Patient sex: F
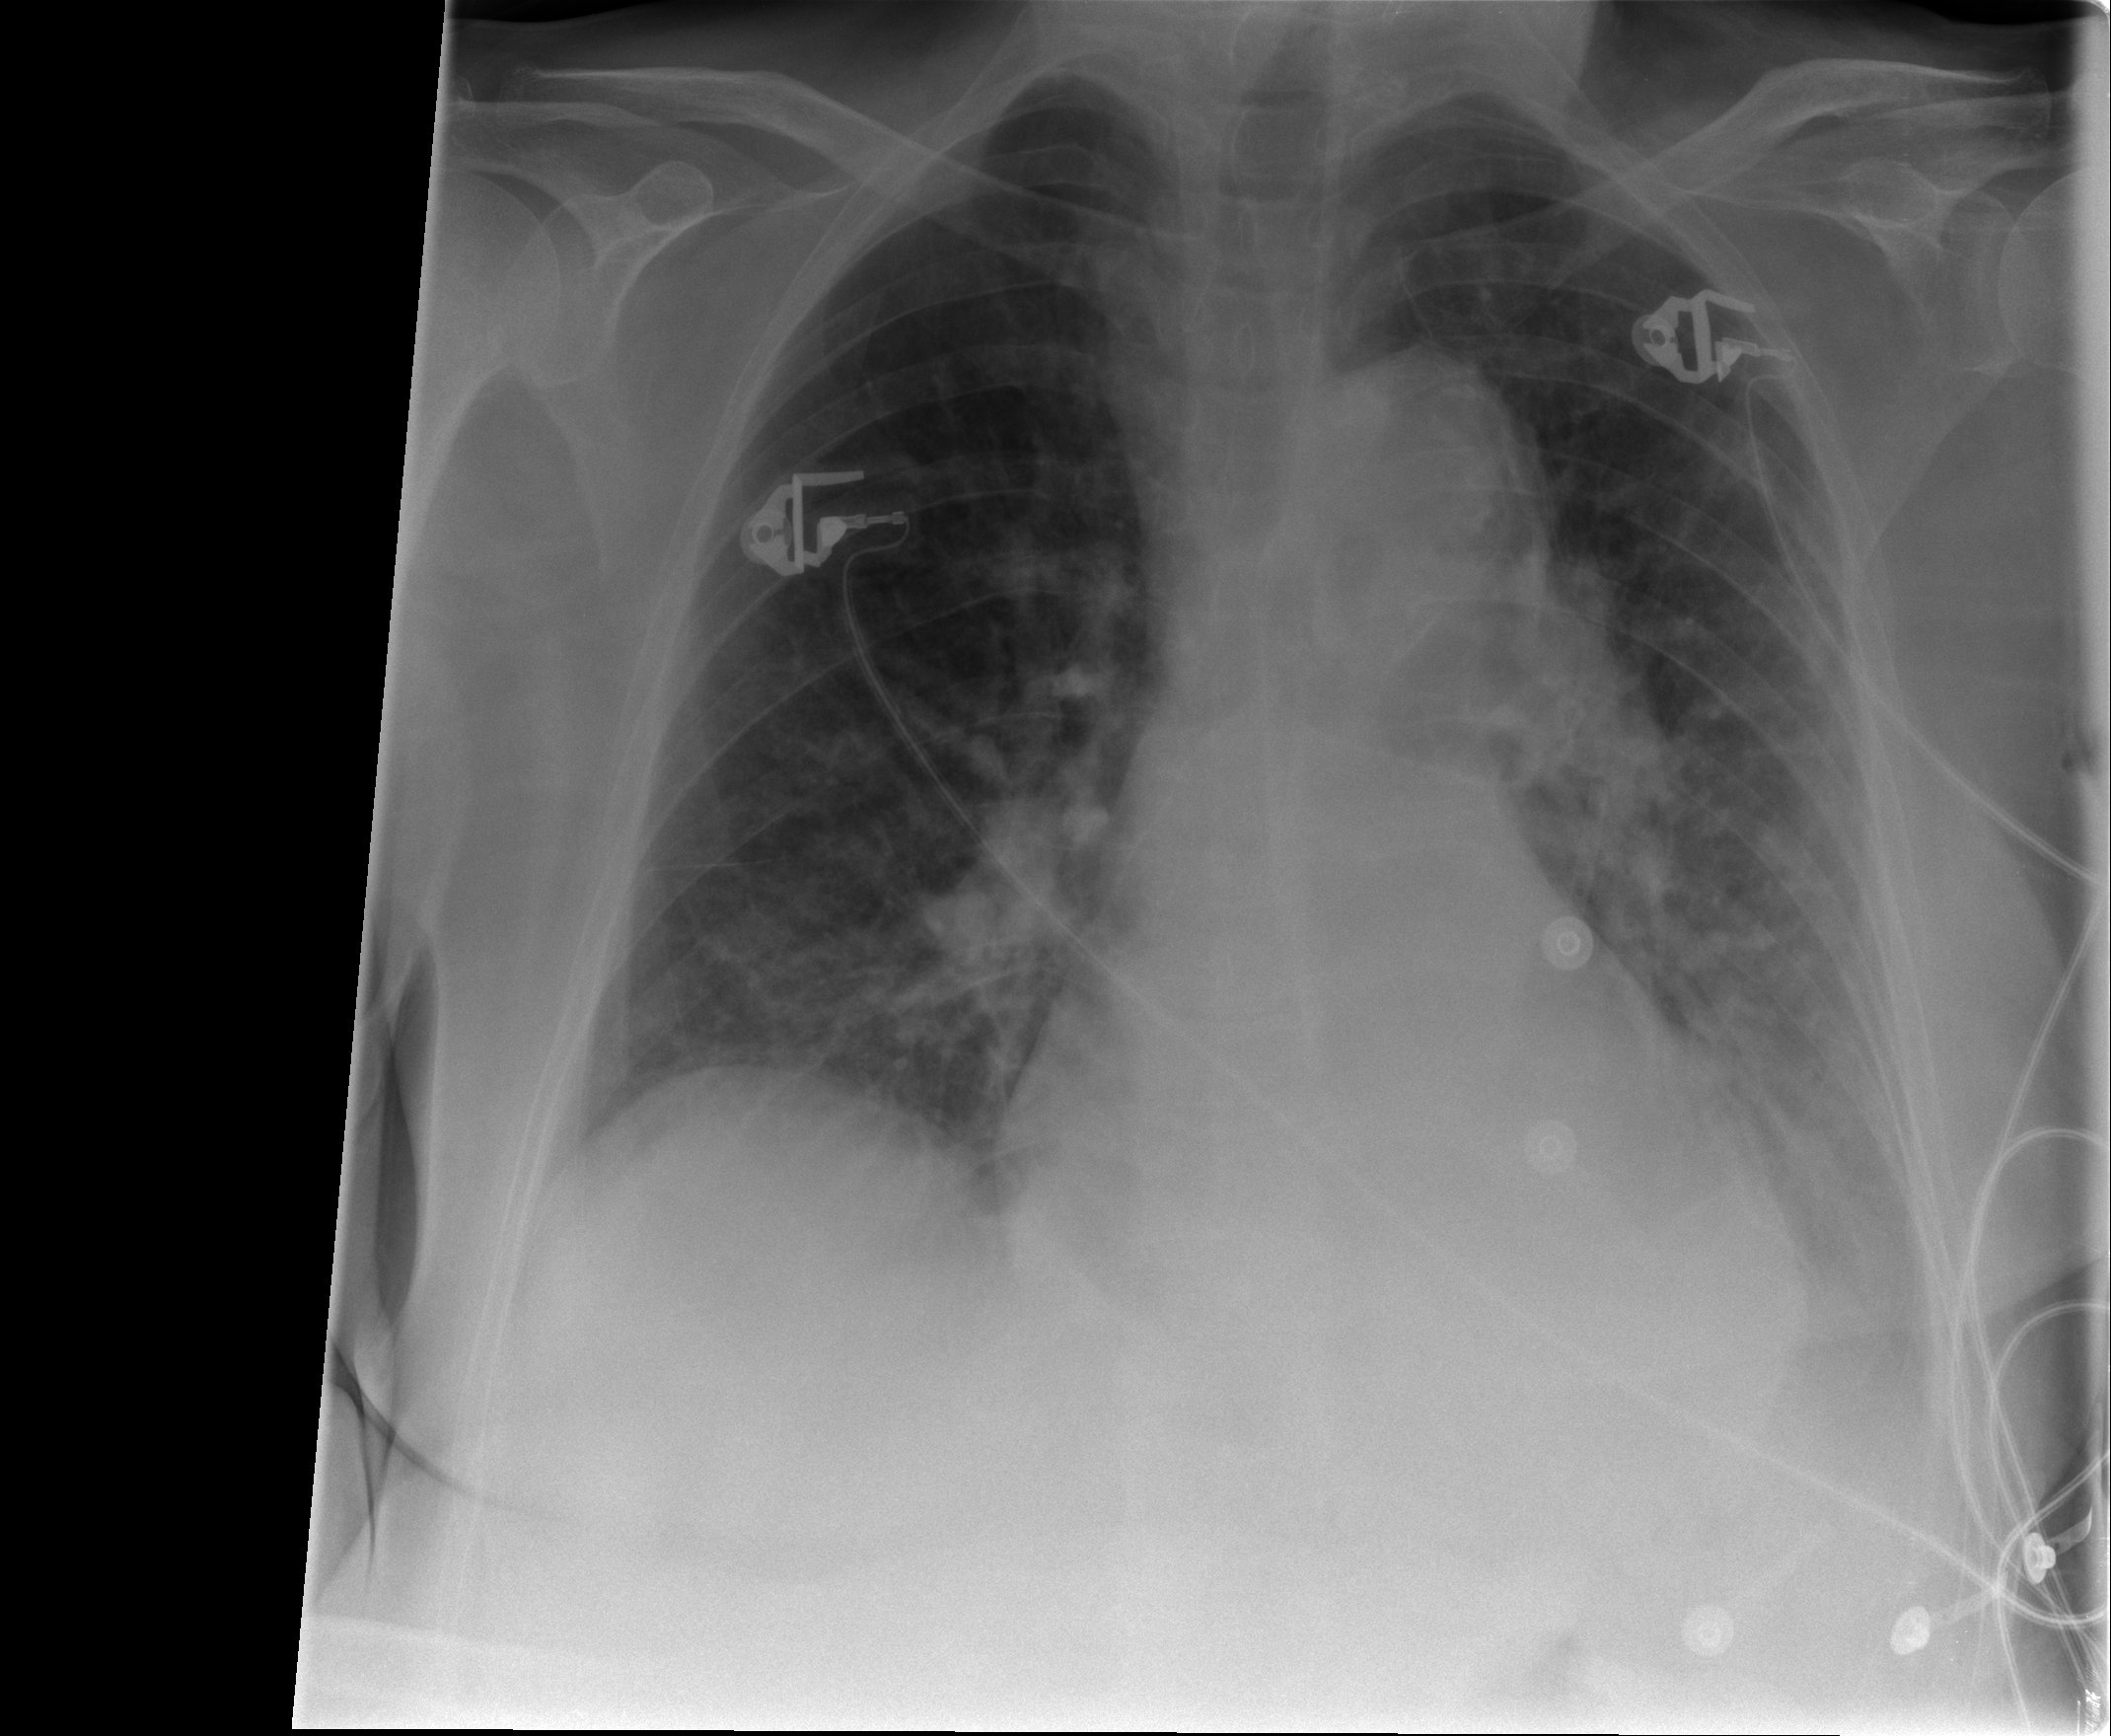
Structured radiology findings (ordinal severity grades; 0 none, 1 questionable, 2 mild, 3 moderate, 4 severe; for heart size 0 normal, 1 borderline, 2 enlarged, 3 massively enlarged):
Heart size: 0
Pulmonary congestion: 2
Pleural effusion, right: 0
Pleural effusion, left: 2
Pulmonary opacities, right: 0
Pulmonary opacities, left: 2
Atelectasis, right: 2
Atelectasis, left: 2